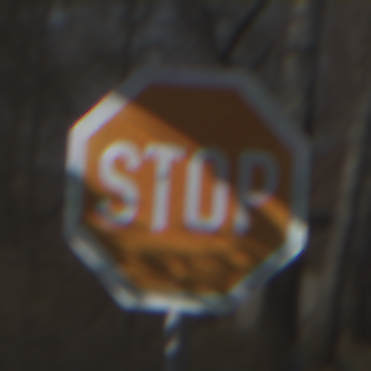
Verkehrszeichen: Stop
Umgebung: Outdoor, Suburban
Tageszeit: MorningAfternoon
Wetter: PartlyCloudy
Licht: Natural
Jahreszeit: NotSpecified
Kontrast: HighContrast